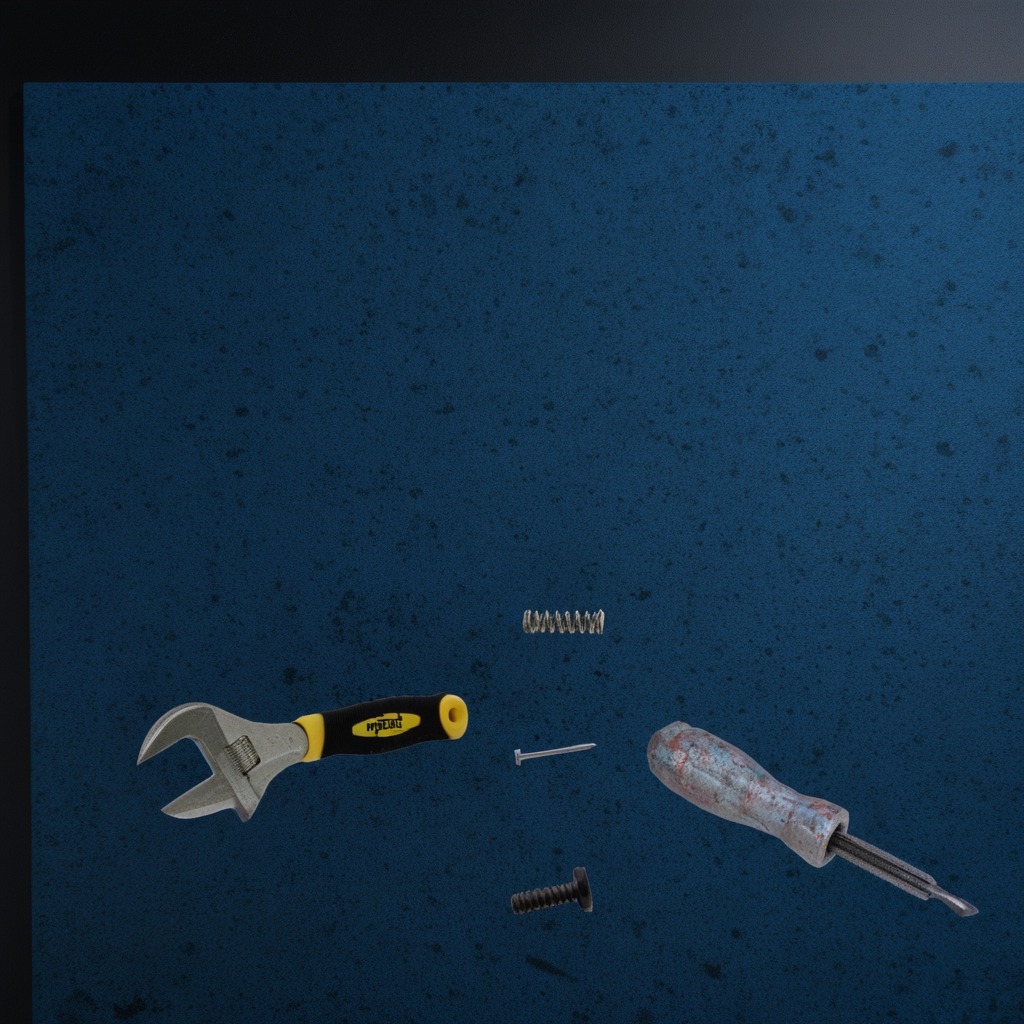
A metal machine screw, an iron nail, a coiled metal spring, a screwdriver, and a wrench are lying on a clean granite tabletop covered with a blue rubber mat inside a workshop at night.